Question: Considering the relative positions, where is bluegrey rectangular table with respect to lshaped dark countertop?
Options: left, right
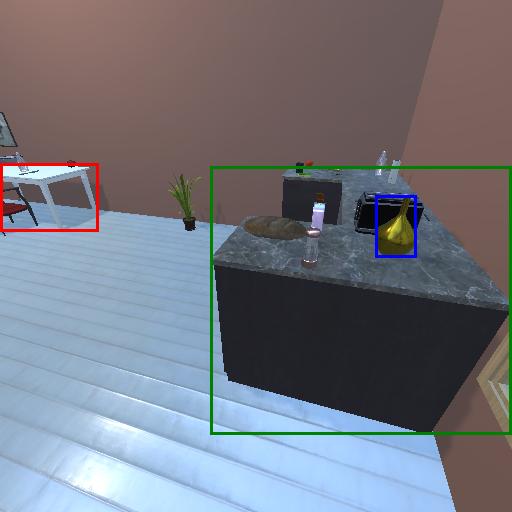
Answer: left